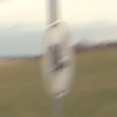
Verkehrszeichen: EndeUeberholverbotKraftfahrzeuge
Umgebung: Outdoor, Nature
Tageszeit: SunriseSunset
Wetter: PartlyCloudy
Licht: Natural
Jahreszeit: NotSpecified
Kontrast: LowContrast